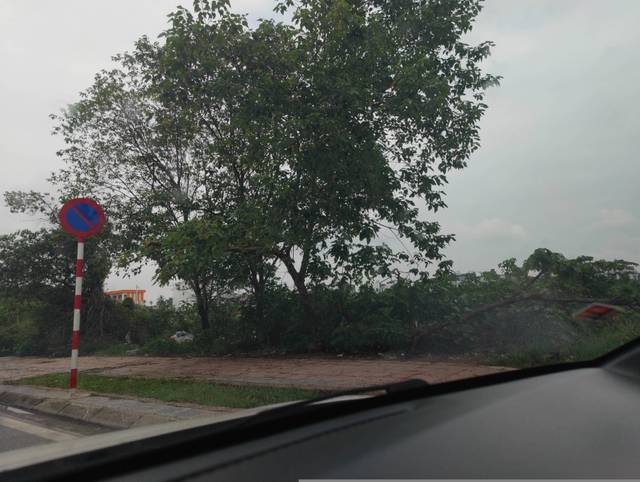
Region: Vietnam
Coordinates: 21.018, 105.914